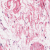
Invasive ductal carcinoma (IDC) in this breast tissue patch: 0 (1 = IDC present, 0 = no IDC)